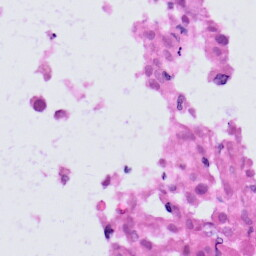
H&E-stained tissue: Skin